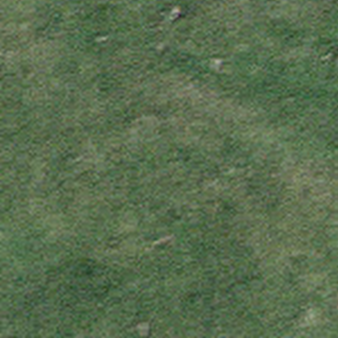
Label: other